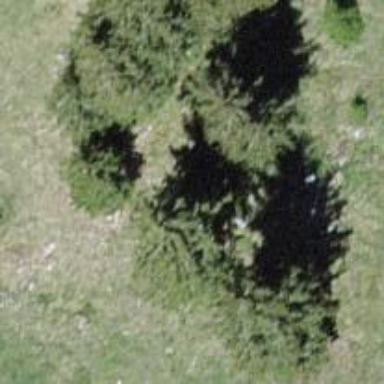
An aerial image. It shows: Single tag "natural: tree."